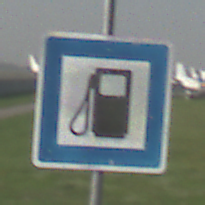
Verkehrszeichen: Tankstelle
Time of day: MorningAfternoon
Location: Outdoor (Special)
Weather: Clear
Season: NotSpecified
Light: Natural